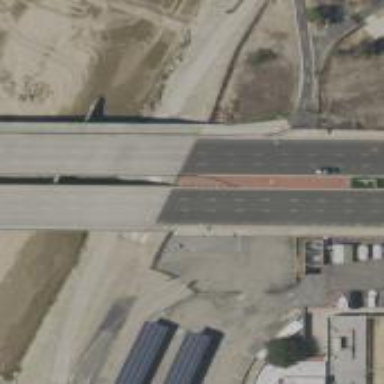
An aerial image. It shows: Bridge over cycleway.